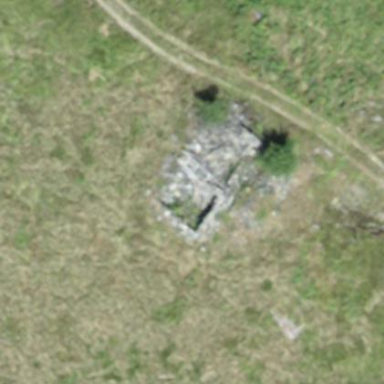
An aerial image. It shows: Historic building in ruins.